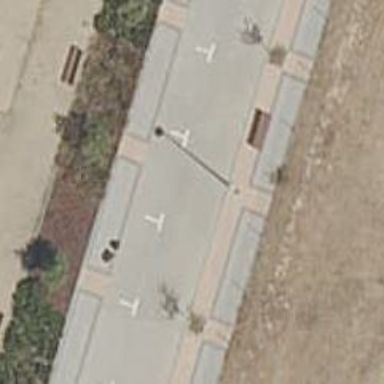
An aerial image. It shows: Bench.